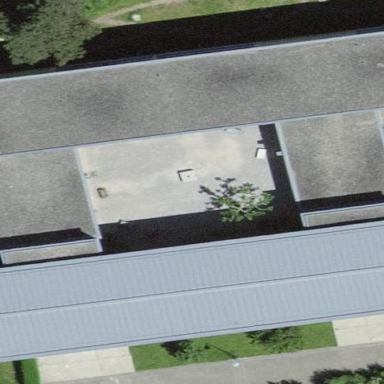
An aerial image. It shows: School building.